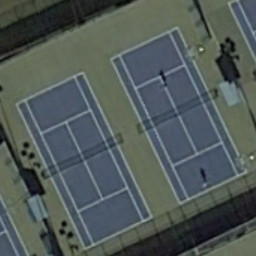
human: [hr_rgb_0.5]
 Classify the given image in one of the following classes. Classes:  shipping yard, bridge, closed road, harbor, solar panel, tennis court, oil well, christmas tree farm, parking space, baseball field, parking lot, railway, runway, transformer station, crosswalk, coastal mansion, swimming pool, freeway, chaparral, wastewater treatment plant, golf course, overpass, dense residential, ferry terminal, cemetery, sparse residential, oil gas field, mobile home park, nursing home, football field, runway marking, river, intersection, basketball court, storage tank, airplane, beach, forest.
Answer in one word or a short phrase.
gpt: tennis court